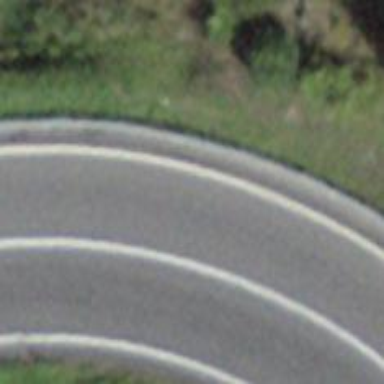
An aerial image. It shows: Asphalt motorroad with trunk classification.